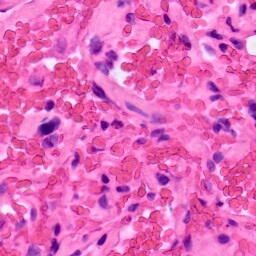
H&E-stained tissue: Lung